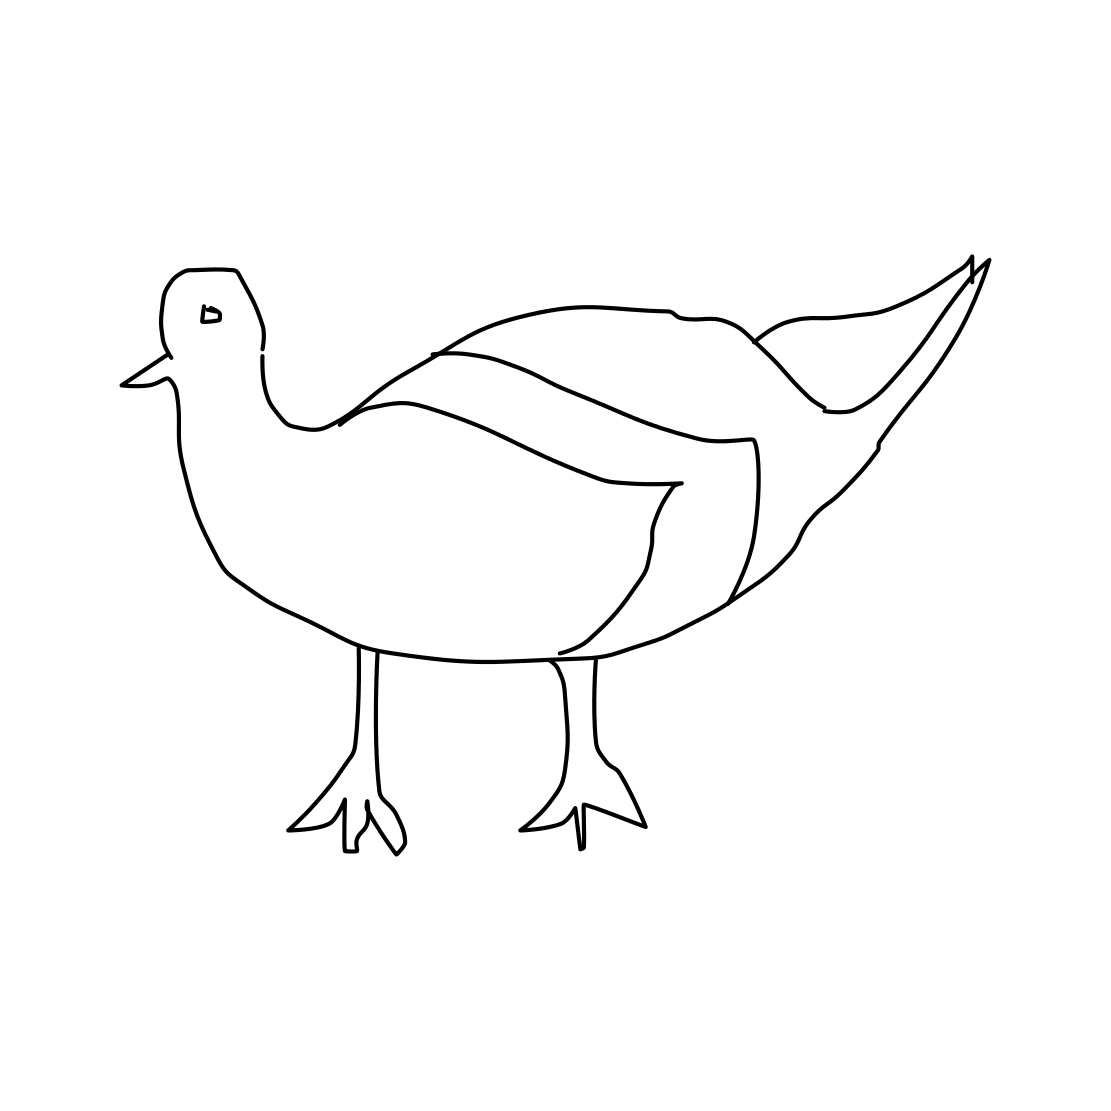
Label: pigeon